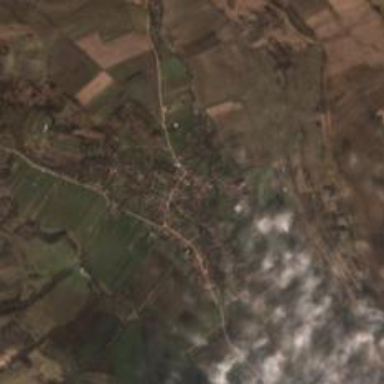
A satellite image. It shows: Village.